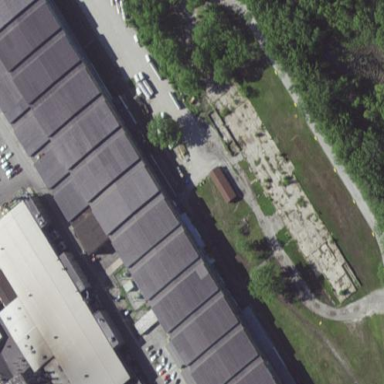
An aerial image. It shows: Industrial building.